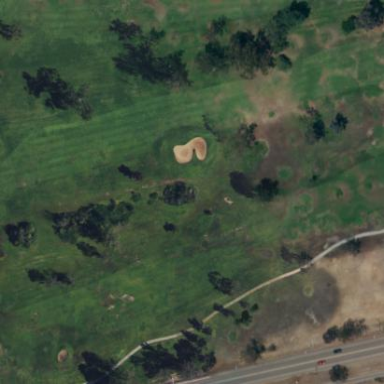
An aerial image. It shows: Rough area in golf course.